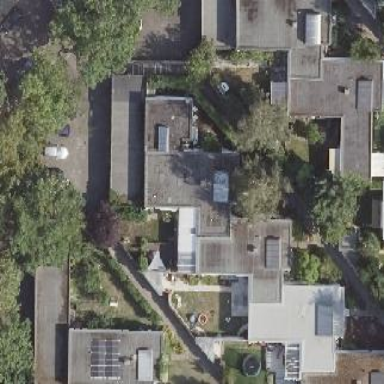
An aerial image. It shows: Terrace building with flat roof.